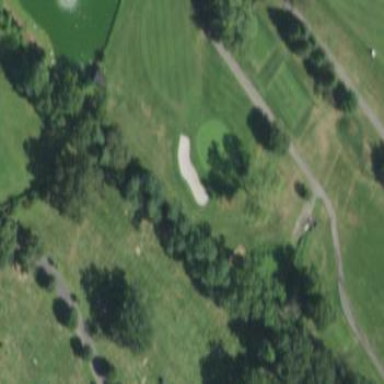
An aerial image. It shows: Grassy area designated as golf fairway.